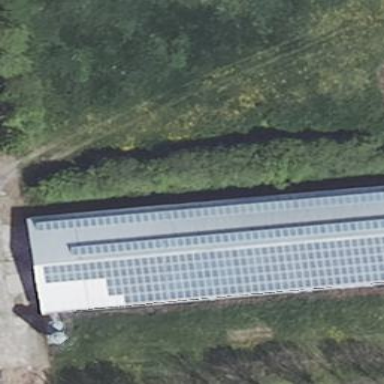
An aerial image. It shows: Building featuring small installation solar photovoltaic panel for electricity generation.